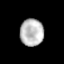
Tissue: lung
Cell type: Epithelial cells
Senescence score: 0.1422
Nuclear area (px): 628
Mean DAPI intensity: 186.454